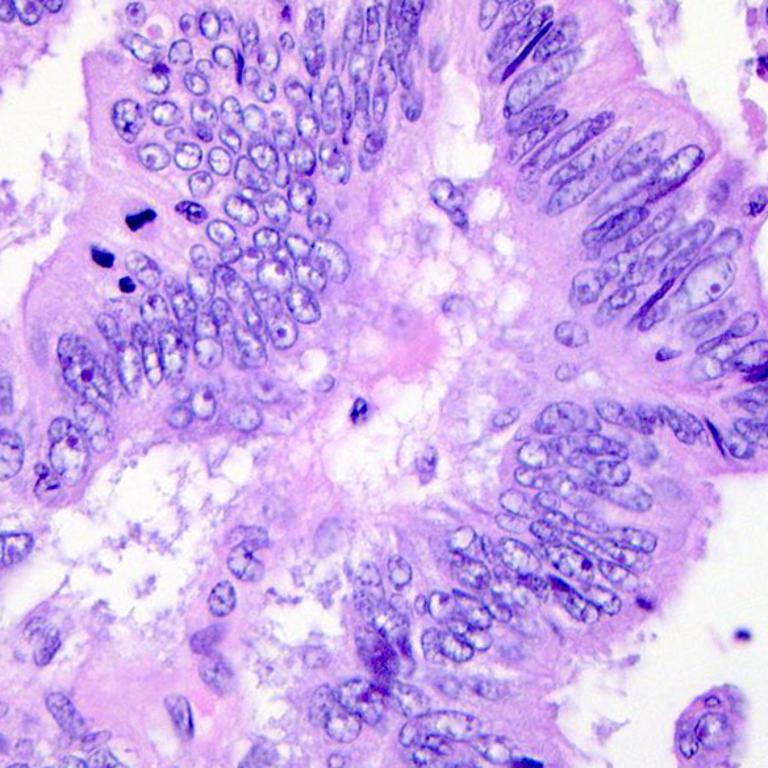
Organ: colon
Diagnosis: adenocarcinomas